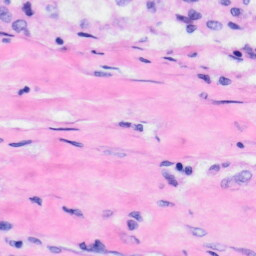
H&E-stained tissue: Liver